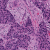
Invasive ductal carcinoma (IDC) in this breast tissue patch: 1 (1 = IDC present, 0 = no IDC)